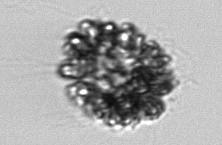
Label: Corymbellus